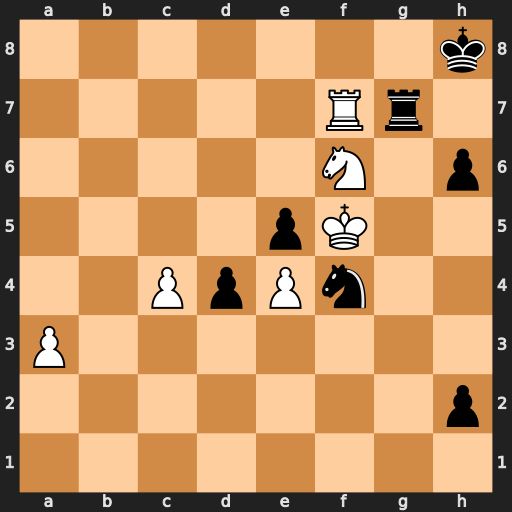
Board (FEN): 7k/5Rr1/5N1p/4pK2/2PpPn2/P7/7p/8
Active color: w
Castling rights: -
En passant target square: -
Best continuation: Rf8+ Rg8 Rxg8#